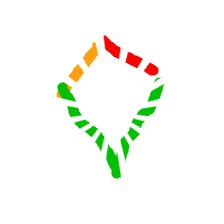
Shape: kite